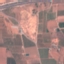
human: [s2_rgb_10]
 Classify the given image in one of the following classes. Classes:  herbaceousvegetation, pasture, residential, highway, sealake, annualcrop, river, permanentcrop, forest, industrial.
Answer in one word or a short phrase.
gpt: PermanentCrop